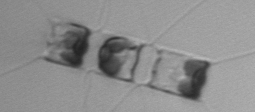
Label: Chaetoceros_similis